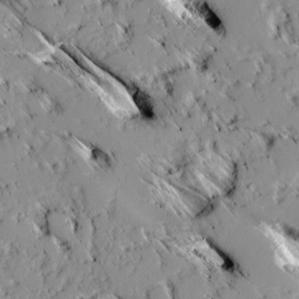
Label: non_frost